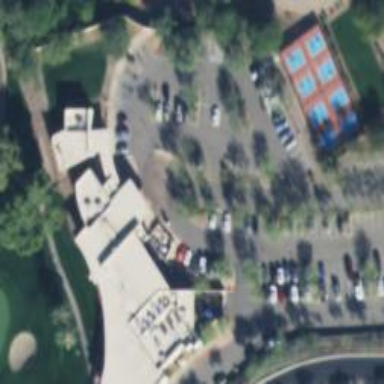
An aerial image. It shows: Civic building.